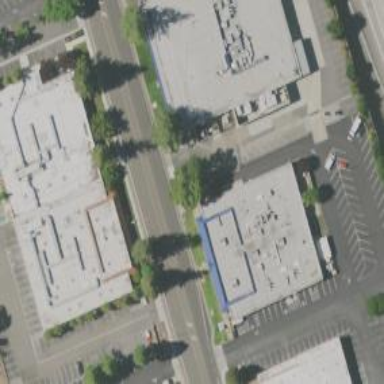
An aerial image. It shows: Tertiary road with separate sidewalk.